Interaction volume radius: 5 \u00c5
Interaction volume height: 10 \u00c5
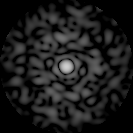
Disorder parameter: 0.8618